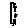
Label: star